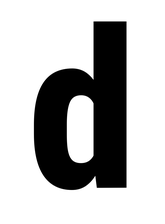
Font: Roboto_Condensed_ExtraBold